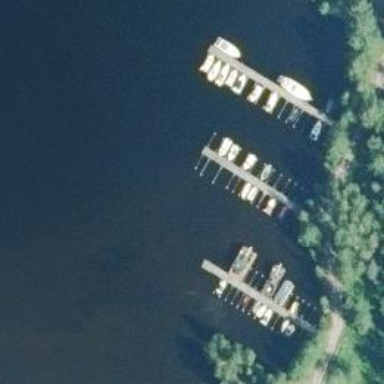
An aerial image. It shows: Pier with mooring facilities.